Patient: sex F, age 33
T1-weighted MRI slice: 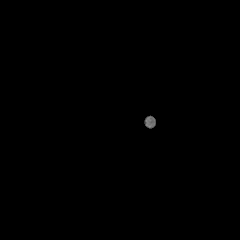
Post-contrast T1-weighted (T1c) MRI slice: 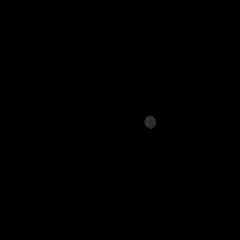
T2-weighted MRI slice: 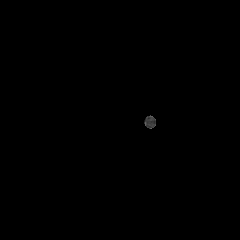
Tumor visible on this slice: no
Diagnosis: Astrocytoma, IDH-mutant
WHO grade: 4